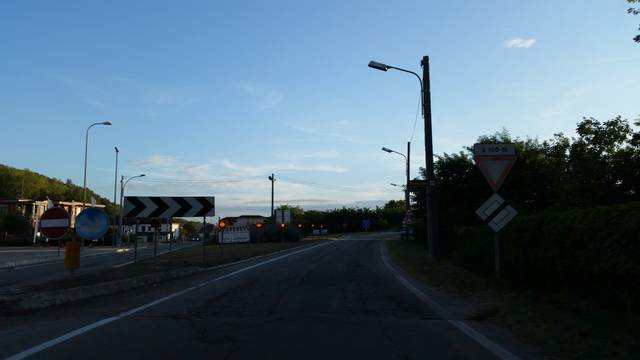
Region: Italy
Coordinates: 44.839, 8.185